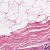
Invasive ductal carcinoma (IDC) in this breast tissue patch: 0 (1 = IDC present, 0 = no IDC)